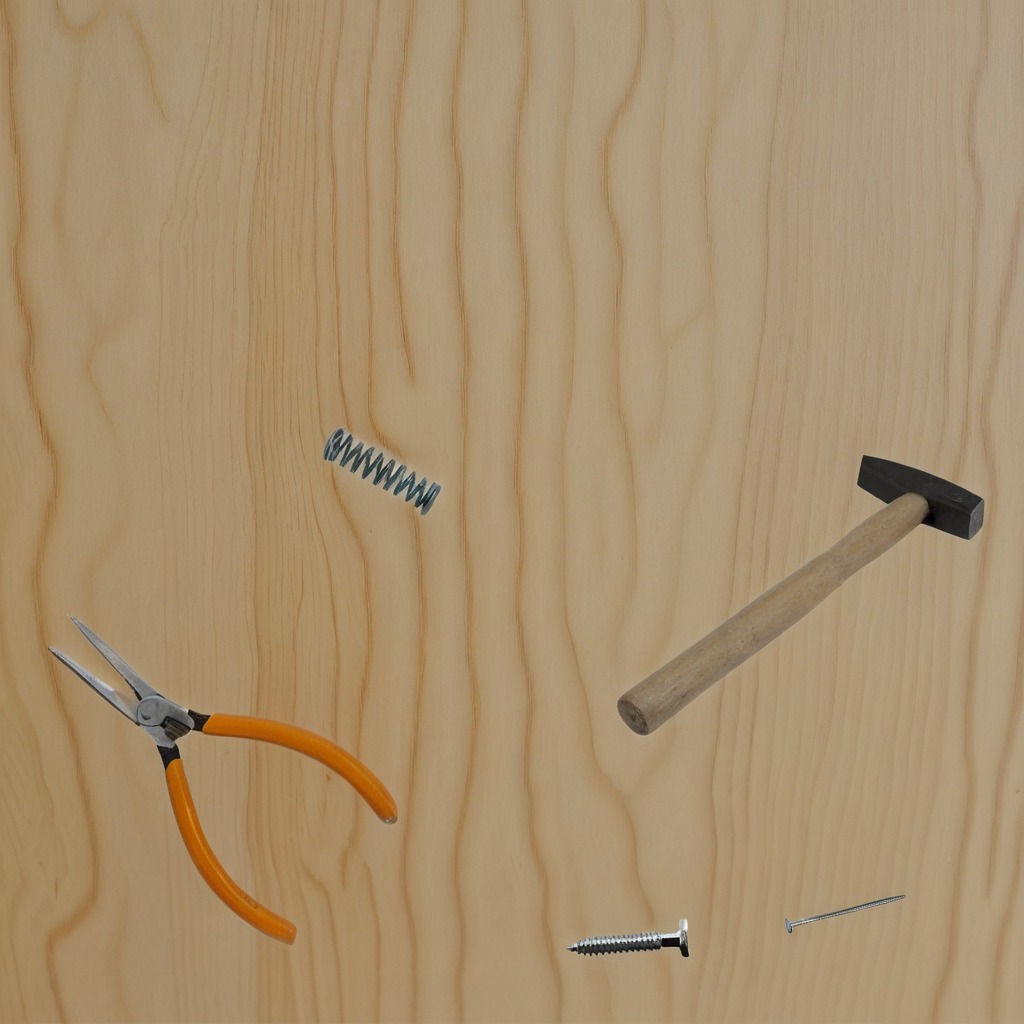
A hammer, an iron nail, a metal machine screw, a coiled metal spring, and a pair of pliers are lying on the plywood surface.